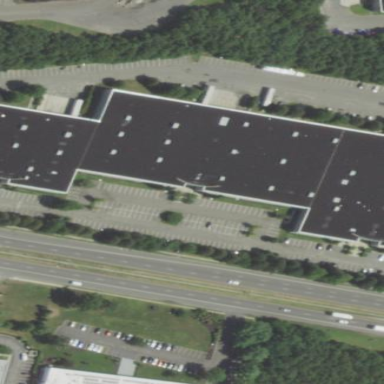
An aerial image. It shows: Commercial building.